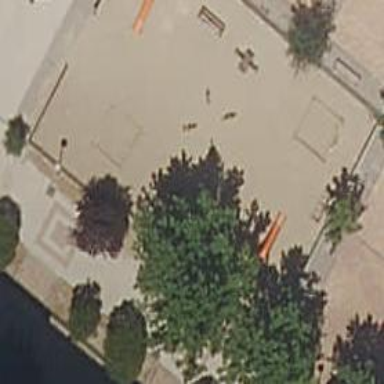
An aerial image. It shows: Playground area for leisure land.